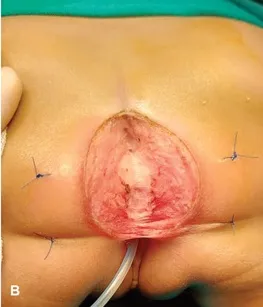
Operative steps of posterior sagittal anorectoplasty (PSARP). (
A
) The patient is positioned in prone position.
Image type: medical_photograph (other_medical_photograph)